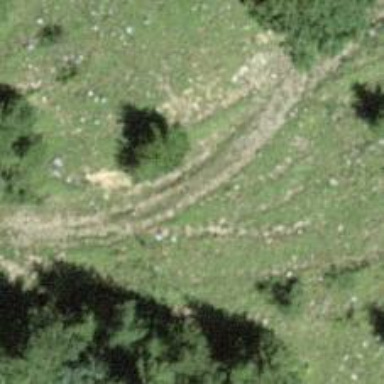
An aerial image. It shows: Track with ground surface. The track type is grade 5.